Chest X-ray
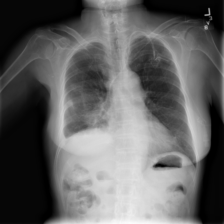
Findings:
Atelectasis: negative
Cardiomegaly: negative
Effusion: positive
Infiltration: negative
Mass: negative
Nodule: negative
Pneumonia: negative
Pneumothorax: negative
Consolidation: negative
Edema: negative
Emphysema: negative
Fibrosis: negative
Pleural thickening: negative
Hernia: negative